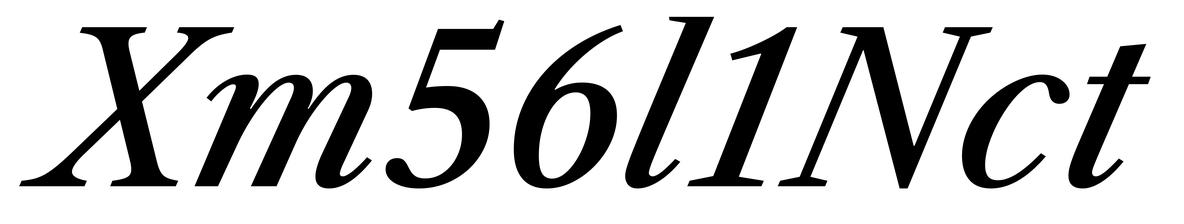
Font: LibreCaslonText-Italic_Medium_Italic